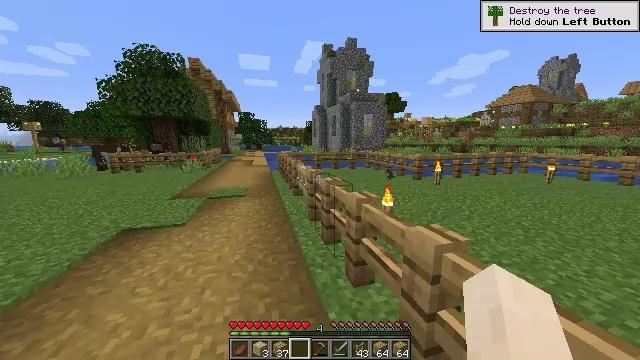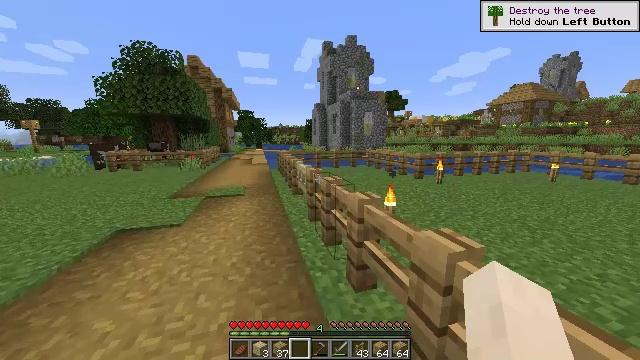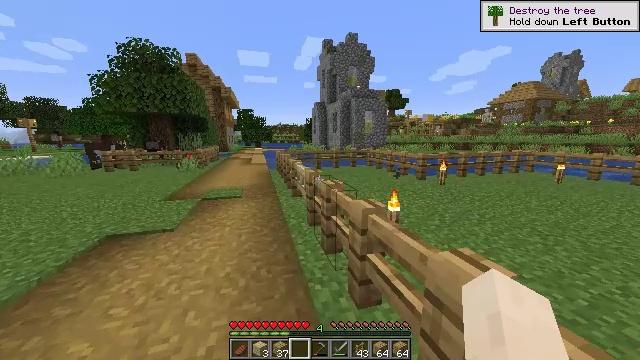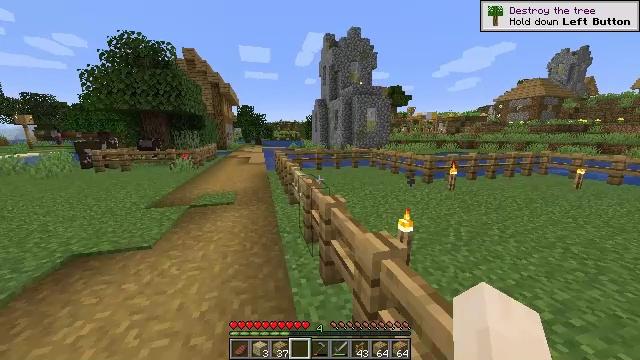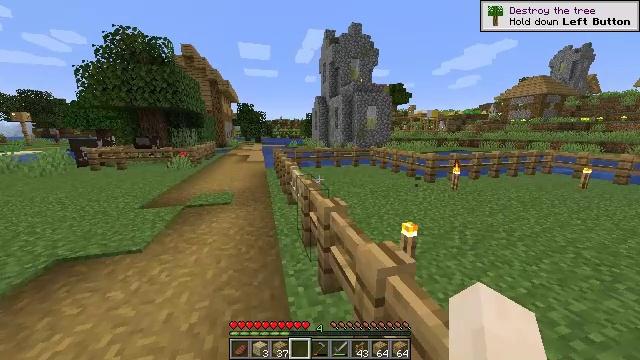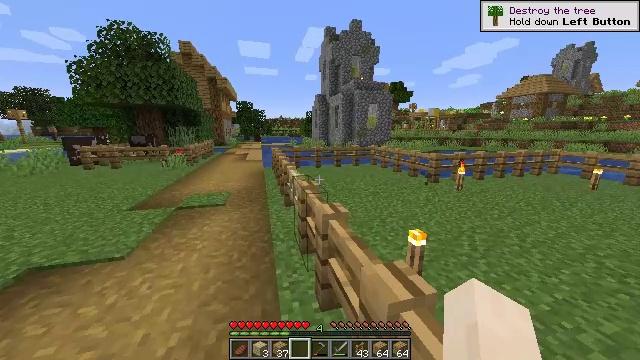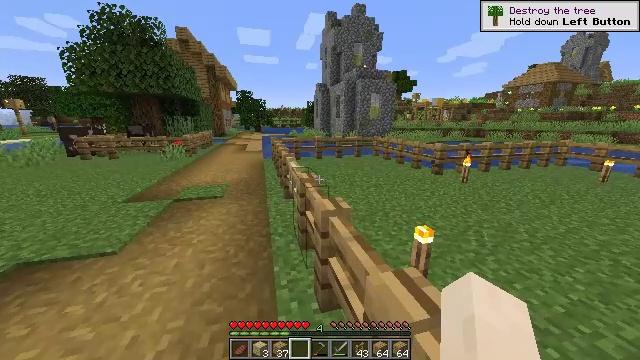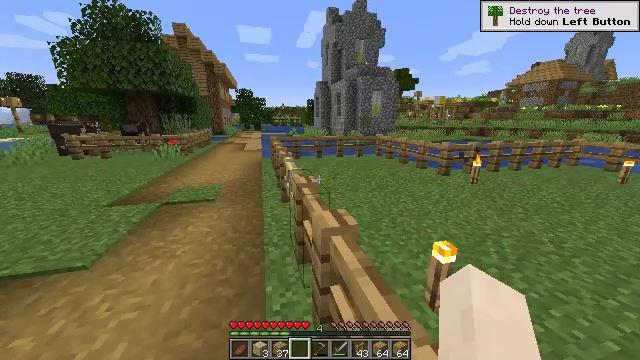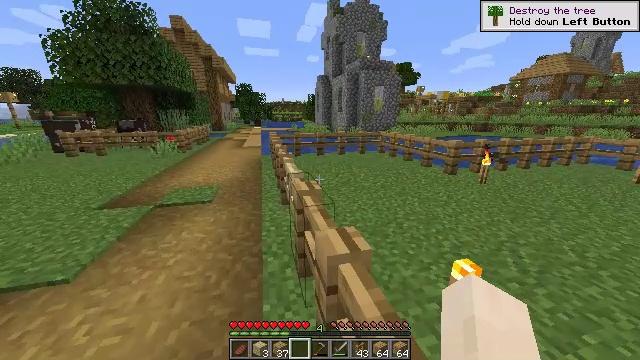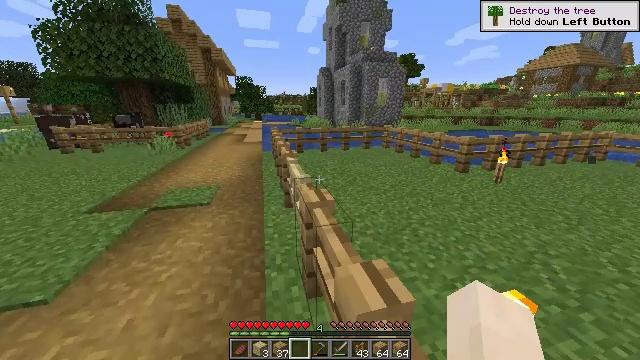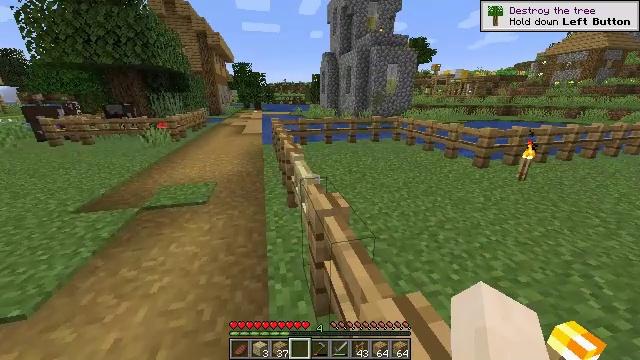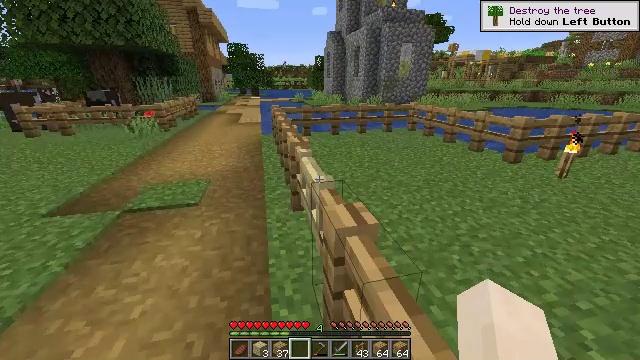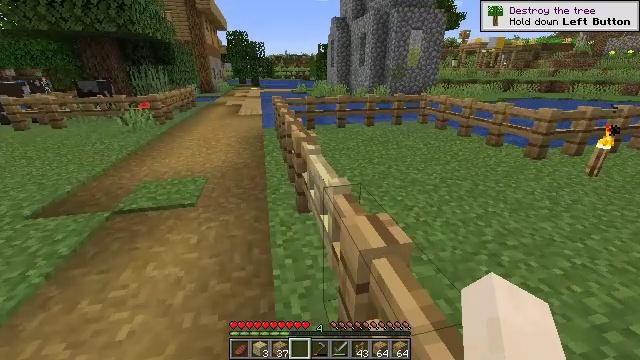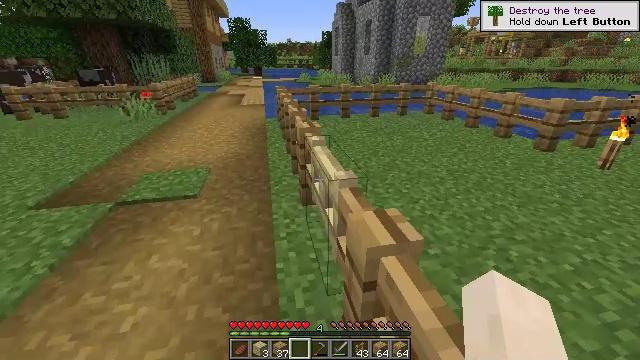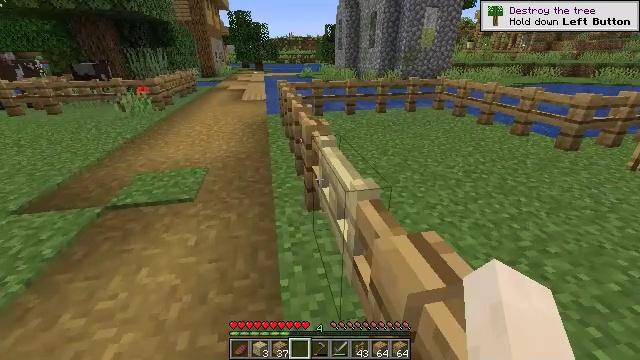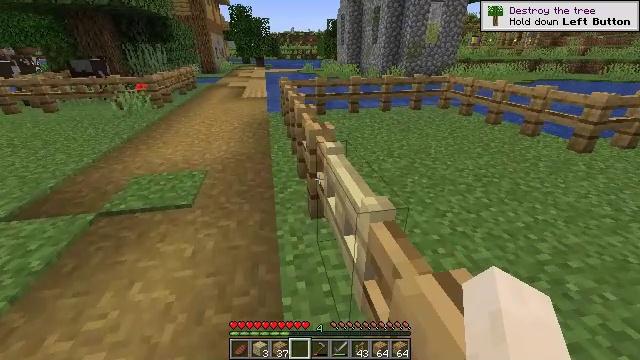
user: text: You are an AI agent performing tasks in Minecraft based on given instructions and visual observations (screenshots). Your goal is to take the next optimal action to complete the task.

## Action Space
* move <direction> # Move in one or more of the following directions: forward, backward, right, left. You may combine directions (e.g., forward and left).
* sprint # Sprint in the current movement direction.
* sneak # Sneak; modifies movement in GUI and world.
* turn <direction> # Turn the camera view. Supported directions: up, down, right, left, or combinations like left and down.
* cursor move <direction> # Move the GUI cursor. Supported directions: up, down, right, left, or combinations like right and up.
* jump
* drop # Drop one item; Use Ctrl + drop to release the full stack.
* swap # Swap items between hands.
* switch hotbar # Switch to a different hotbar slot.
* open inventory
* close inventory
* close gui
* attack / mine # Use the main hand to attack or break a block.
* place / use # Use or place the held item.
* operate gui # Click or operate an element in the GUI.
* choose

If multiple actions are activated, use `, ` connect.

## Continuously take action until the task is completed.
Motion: motion action
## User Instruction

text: Combine oak planks to get an oak slab.
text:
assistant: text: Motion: move forward, sprint
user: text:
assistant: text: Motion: move forward, sprint
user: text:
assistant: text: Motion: move forward, sprint
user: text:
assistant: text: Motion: move forward, sprint
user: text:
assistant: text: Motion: move forward, sprint
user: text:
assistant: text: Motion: move forward, sprint, turn down
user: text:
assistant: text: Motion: move forward, sprint
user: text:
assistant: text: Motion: move forward, sprint, turn down
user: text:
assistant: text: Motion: move forward, sprint, turn down
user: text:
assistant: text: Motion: move forward, sprint, turn down
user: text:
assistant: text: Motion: move forward, sprint, turn down
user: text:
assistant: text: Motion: move forward, sprint, turn down
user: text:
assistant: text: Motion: move forward, sprint, turn down
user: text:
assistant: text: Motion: move forward, sprint
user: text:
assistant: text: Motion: move forward, sprint
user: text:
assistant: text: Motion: move forward, sprint
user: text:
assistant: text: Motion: move forward, sprint, turn right and down
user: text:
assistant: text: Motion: move forward, sprint, turn right and down
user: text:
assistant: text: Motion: sprint, turn right and down
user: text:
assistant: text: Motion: turn right
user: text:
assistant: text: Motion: turn right
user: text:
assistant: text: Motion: no_op
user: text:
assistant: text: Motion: turn right and down
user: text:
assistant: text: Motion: no_op
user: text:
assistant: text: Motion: no_op
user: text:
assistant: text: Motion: turn right and down
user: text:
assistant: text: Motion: no_op
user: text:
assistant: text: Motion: no_op
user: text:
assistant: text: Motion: no_op
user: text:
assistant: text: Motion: no_op